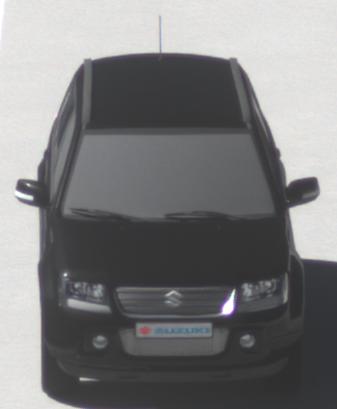
Make: Suzuki
Model: Grand Vitara
Detailed model: Gen. 1 JT
Model produced from: 2009
Model produced until: 2012
Doors: 5
Color: black
Road condition: dry road
Daytime: midday
Contrast: high contrast